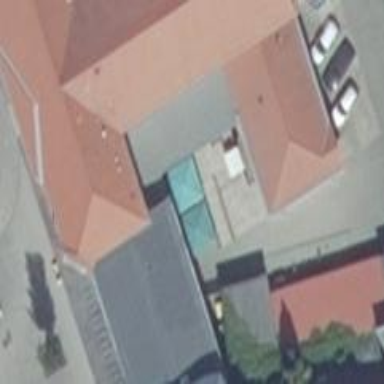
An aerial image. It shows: Building with gabled roof covered in tar paper. The building is gray with dimgray roof.